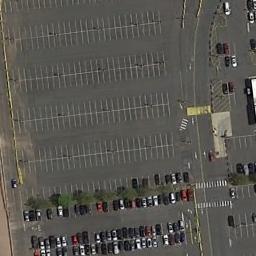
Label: parking_lot